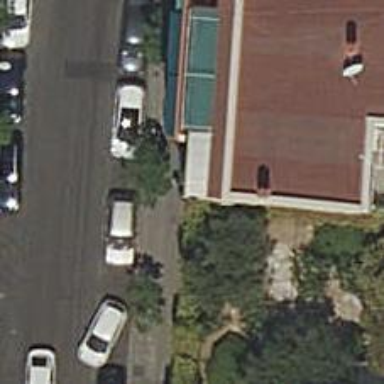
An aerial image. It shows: Restaurant.